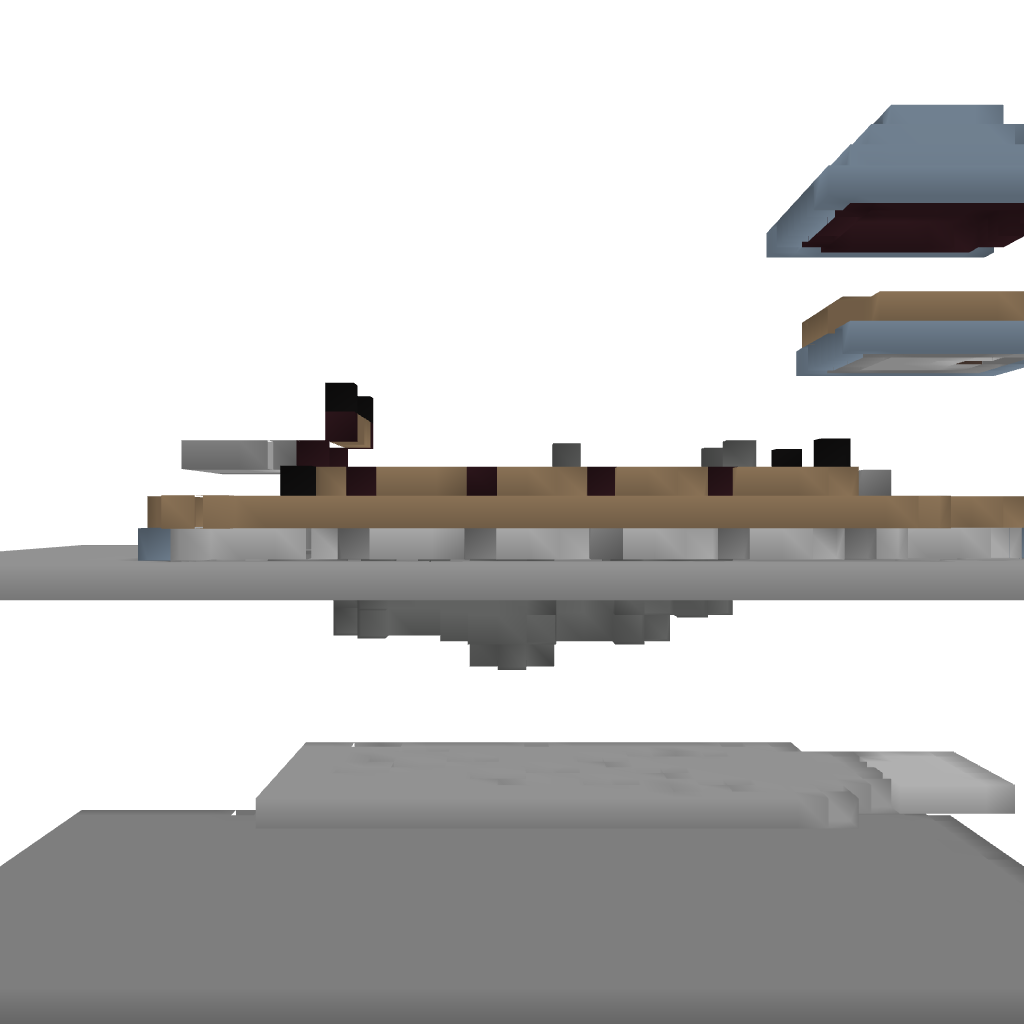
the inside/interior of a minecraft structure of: Raptor cage